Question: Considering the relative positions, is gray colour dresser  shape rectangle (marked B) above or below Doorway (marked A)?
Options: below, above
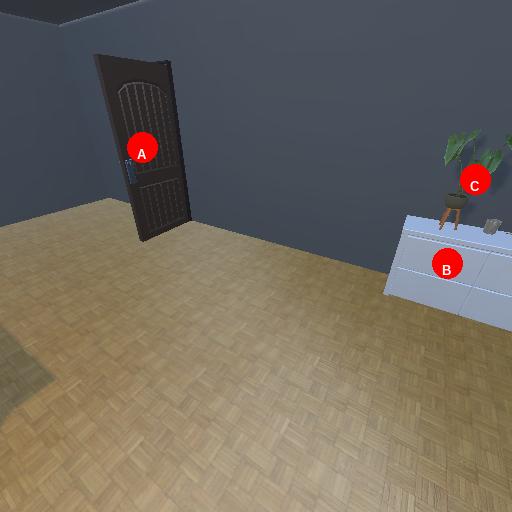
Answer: below